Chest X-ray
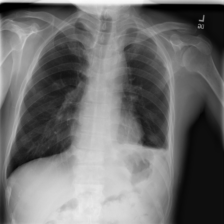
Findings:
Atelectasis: negative
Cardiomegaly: negative
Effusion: positive
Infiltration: negative
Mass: negative
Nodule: negative
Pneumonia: negative
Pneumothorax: negative
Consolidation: negative
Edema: negative
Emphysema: negative
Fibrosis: negative
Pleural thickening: negative
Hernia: negative